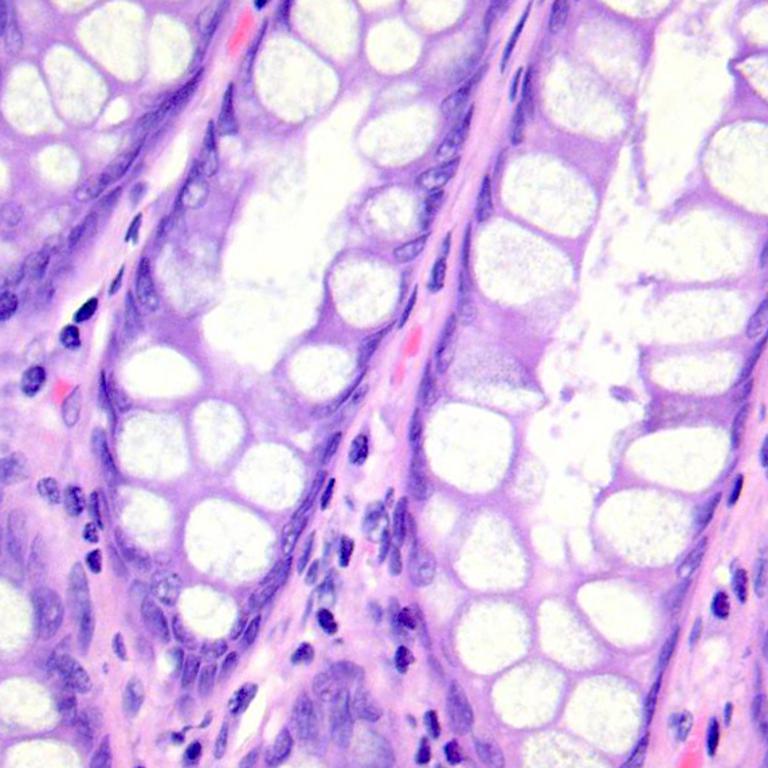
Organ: colon
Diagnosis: benign